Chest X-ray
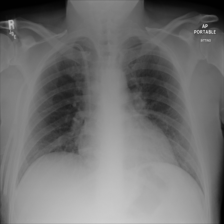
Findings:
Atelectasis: negative
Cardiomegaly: negative
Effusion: negative
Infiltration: negative
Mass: negative
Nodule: negative
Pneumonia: negative
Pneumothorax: negative
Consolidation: negative
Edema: negative
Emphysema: negative
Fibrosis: negative
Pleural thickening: negative
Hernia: negative